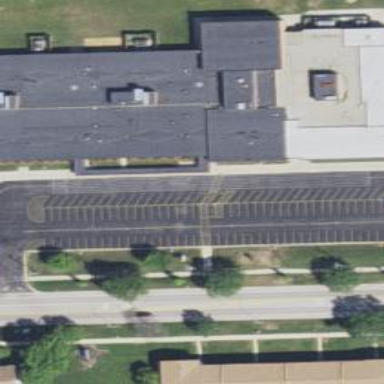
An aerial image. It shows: School building.